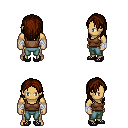
a pixel art fantasy rpg character, male body template, human, tanned skin, brown pirate shirt, teal pants, brown long hairstyle, white cloth bandages, ghillies, four views (front, back, left, right), 2x2 character sprite sheet, small pixel art, hard edges, no anti-aliasing